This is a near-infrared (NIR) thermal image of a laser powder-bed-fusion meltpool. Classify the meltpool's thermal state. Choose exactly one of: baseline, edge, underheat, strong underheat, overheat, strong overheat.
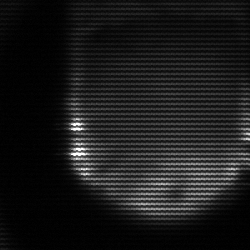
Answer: strong underheat